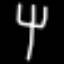
Label: fork